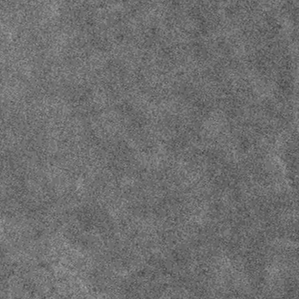
Label: frost